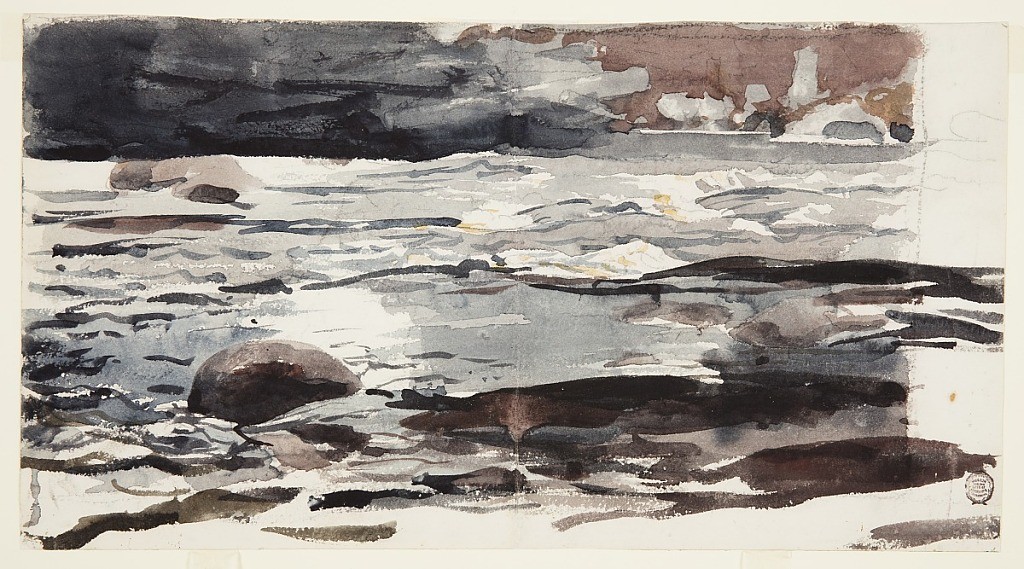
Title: Woodland Stream
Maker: Winslow Homer, American, 1836–1910
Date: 1895
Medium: Brush and watercolor, charcoal on paper
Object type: Drawing
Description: Recto: A stream punctuated by boulders in the white-capped, steel-gray waters; Verso: arithmetic notations in graphite, a sketch of a Chinese vase on a pedestal, two unfinished male torsos, and portion of dog's head similar to head of dog in "Huntsman and Dogs".